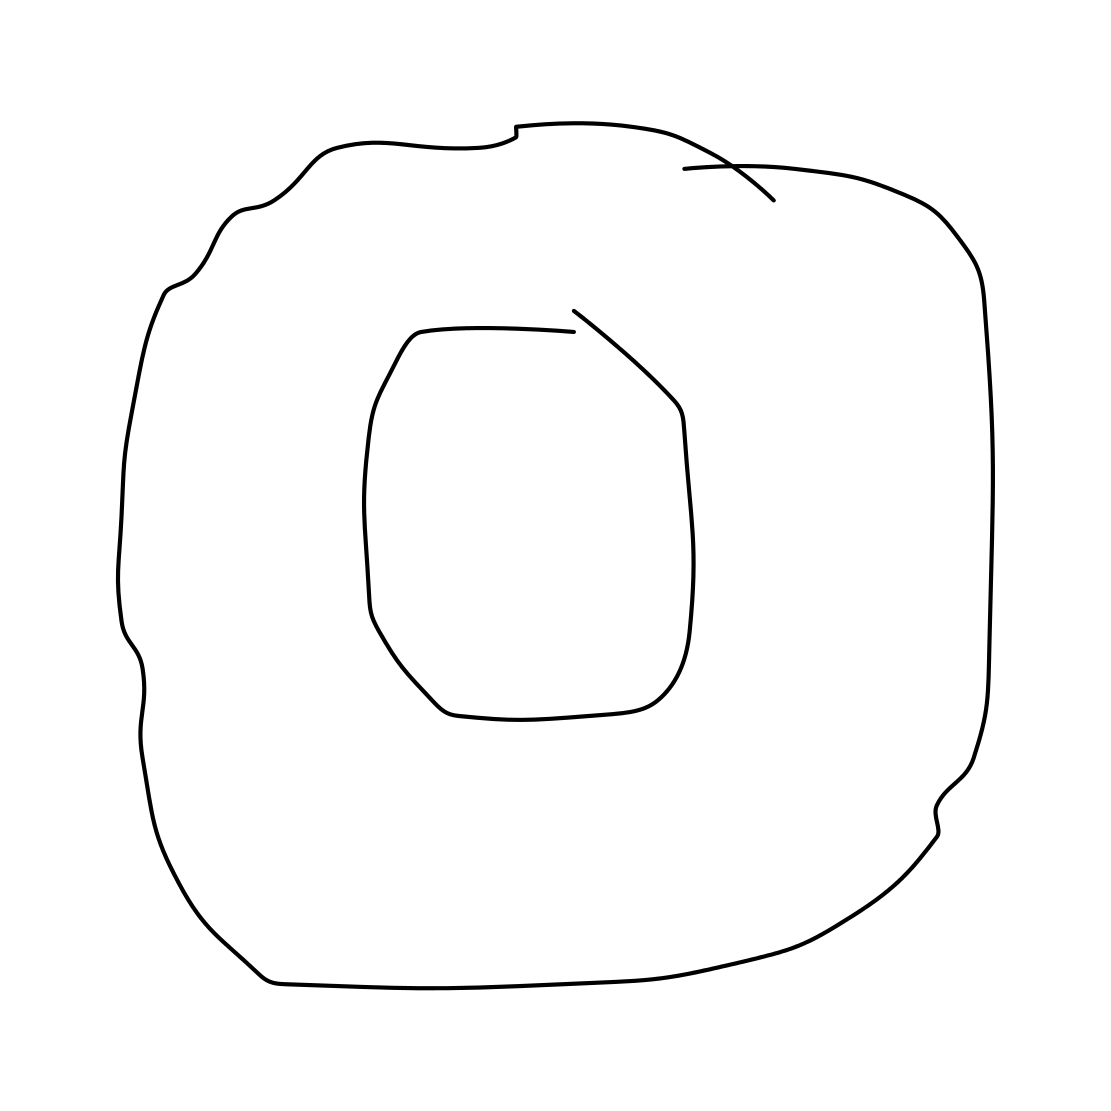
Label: donut